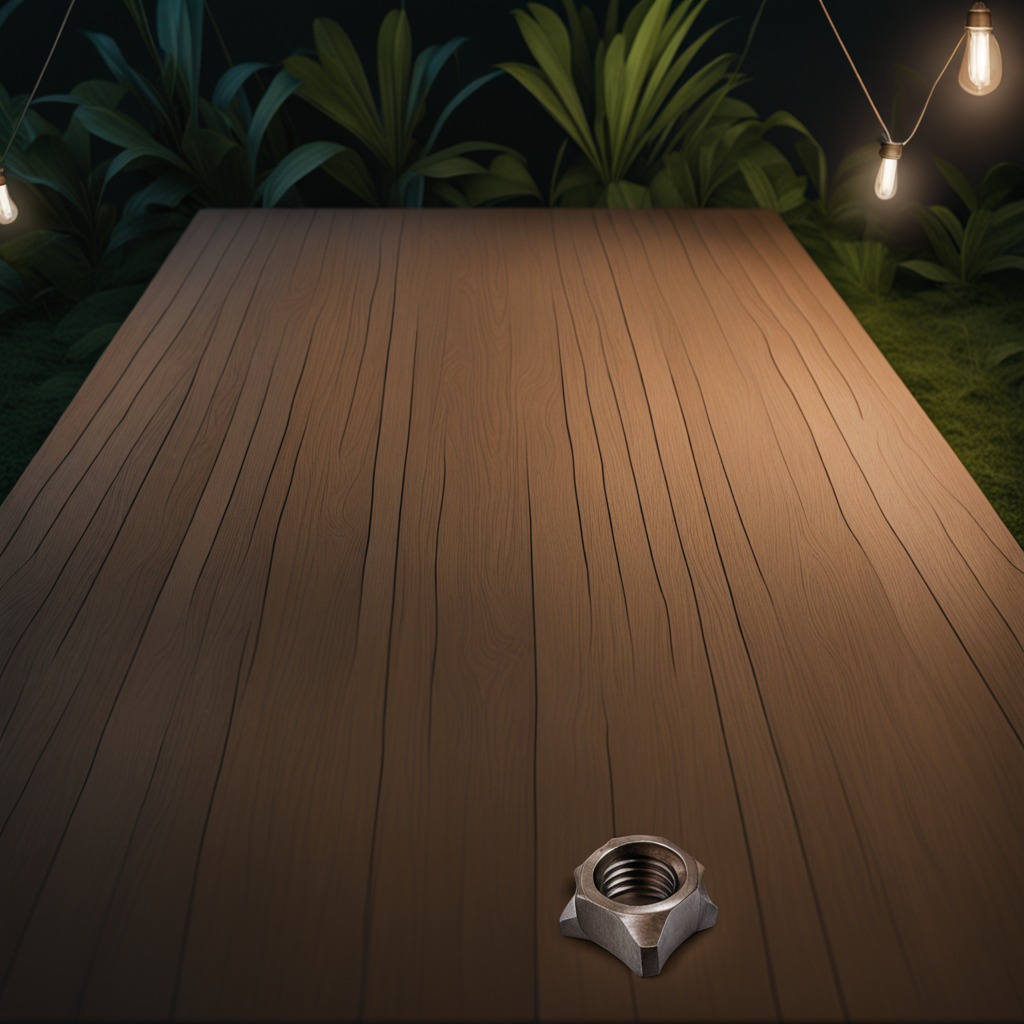
A metal nut is lying on a wooden table inside a jungle field workshop tent at night.